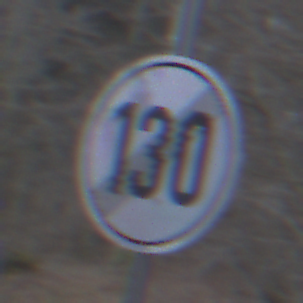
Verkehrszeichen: EndeGeschwindigkeit130
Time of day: MorningAfternoon
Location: Outdoor (Nature)
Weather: Overcast
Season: Winter
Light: Natural